Question: I have a ListBox that is bound to a ListCollectionView, at one point I select an item in the listbox, then in the future I am recreating the ListCollectionView, but the ListBox is internally keeping a reference to an item from the old list. This is a problem because that item has a reference back to its parent container, and it is effectively causing a memory leak.
Here is a screenshot from .NET memory profiler showing how the ListBox's SelectedItem and SelectedValue are keeping a reference to the DataPoint object.

The new DataPoint object in the new ListCollectionView is equal to the existing selected one(because it has its own identifier field and I override object.Equals) but is not the same reference, how can I force the ListBox to change its SelectedItems so that it doesn't cause a memory leak? Is there a better way than having to forcefully unselect and reselect the items from the code behind?
Currently the WPF looks like:
'''
<!-- Listbox of items -->
<ListBox
x:Name="ListBoxOfStuff"
ItemsSource="{Binding ListView}"
ItemTemplate="{Binding ItemTemplate}"
'''
And in the code behind I have
'''
public ListCollectionView ListView
{
get { return _listview; }
private set
{
if (_listview == value)
return;
_totalItemsInCollection = value.Count;
_listview = value;
_listview.Filter = this.ApplyFilter;
RaisePropertyChanged("ListView");
RaisePropertyChanged("FilteredInCount");
}
}
'''
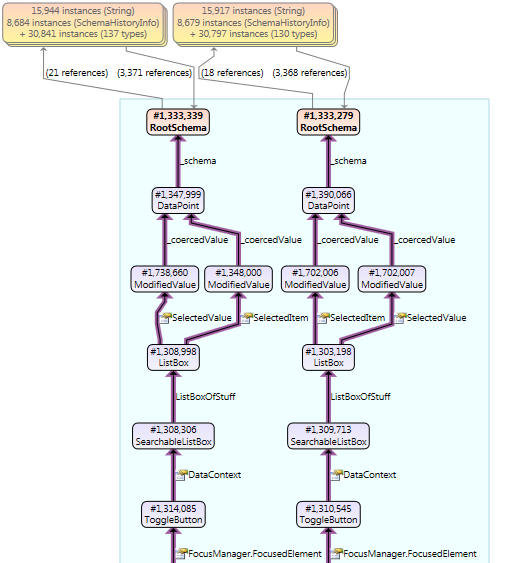
Answer: Did the comments (above) resolve your question? Will's suggestion sounds like what you need. That's what I always do - have a separate property on your view-model that is bound to SelectedItem, or if you're using it as a multiple-selection listbox: SelectedItems (which is a collection). When a new collection is assigned to your bound property, the previous should be released. If it is not (and I have had that happen, in certain cases) making it re-bind by invalidating the binding, always cleared that up for me. You could also check to ensure that something else is not keeping a reference to that item. For example, I saw an implementation that raised an event, that contained a reference to a list-item's SelectedItem. It was not a weak-reference, and it lingered, causing a memory-leak. The cure, was to provide an id within that event that served to identify which item the user had just selected, but not an actual reference. You're doing the right thing, in using your profiler to check the memory situation (kudos).